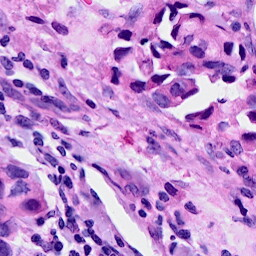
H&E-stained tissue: Breast